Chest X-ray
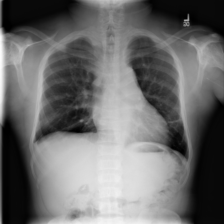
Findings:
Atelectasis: positive
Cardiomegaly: negative
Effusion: negative
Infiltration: positive
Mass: negative
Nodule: negative
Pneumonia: negative
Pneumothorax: negative
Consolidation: negative
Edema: negative
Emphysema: negative
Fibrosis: negative
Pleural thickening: negative
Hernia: negative